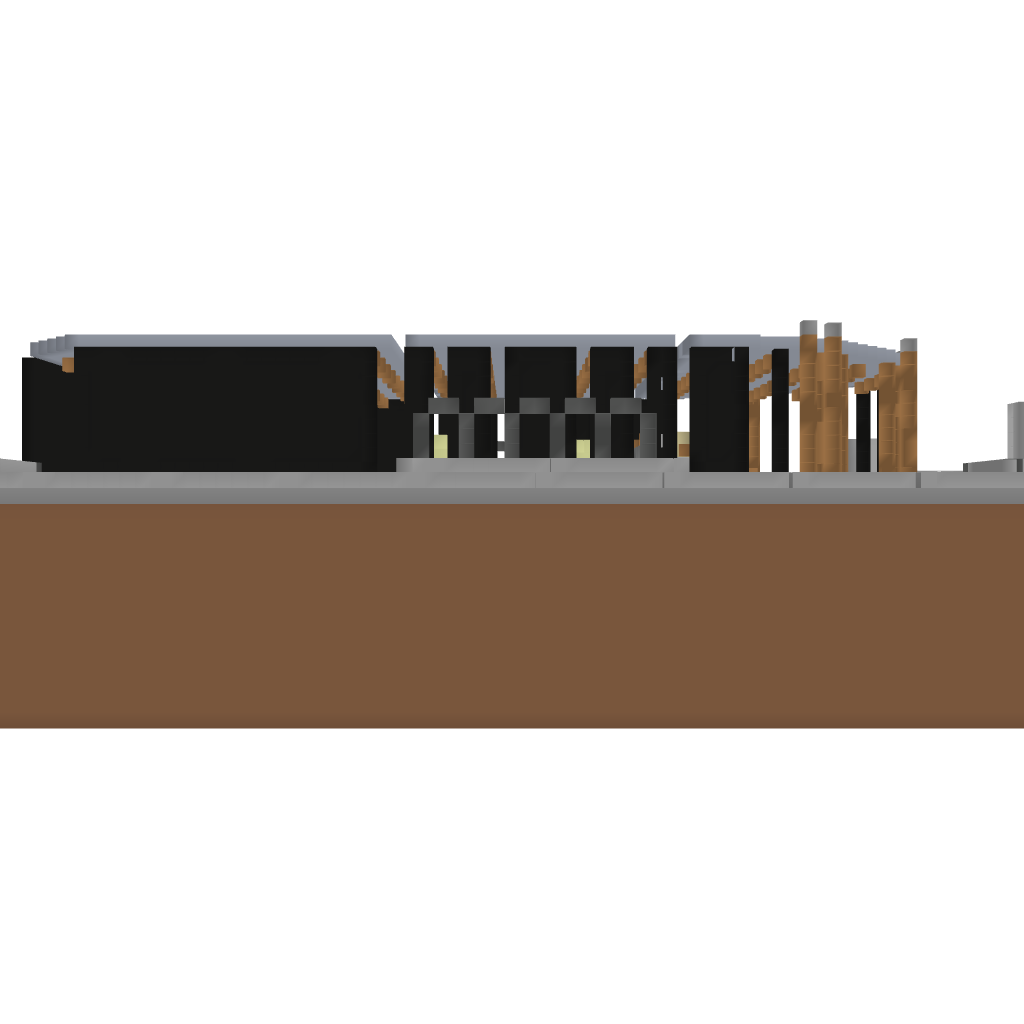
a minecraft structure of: Swimming Centre